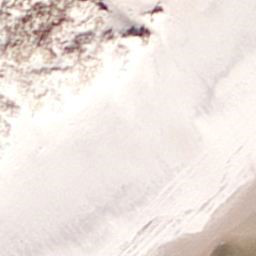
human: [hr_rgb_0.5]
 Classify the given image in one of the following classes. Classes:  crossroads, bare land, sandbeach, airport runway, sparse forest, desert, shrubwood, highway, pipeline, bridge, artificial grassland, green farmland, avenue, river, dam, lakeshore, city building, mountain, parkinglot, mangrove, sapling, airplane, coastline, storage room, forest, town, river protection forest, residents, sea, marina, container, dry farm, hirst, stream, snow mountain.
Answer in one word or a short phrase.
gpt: sandbeach